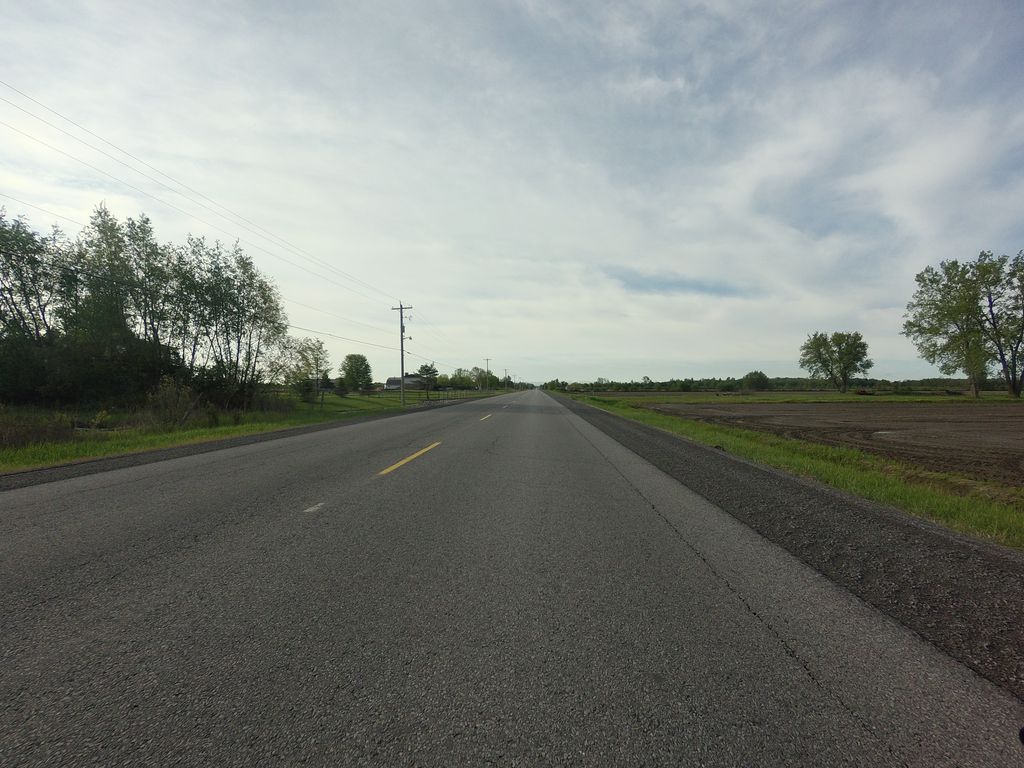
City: ottawa-gatineau